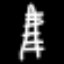
Label: The Eiffel Tower